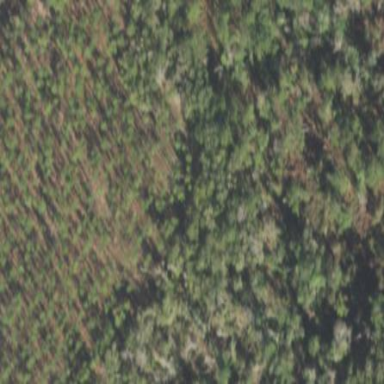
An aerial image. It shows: Forest area predominantly covered with needle-leaved trees.